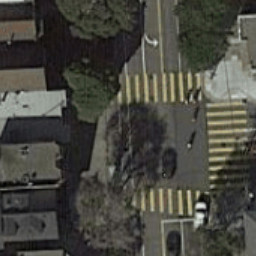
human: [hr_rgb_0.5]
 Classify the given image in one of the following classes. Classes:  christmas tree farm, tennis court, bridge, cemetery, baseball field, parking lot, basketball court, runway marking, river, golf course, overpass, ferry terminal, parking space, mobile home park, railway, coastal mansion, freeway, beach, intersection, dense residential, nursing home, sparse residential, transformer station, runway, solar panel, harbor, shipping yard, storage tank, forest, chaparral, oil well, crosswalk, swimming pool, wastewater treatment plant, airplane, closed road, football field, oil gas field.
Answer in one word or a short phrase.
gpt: crosswalk